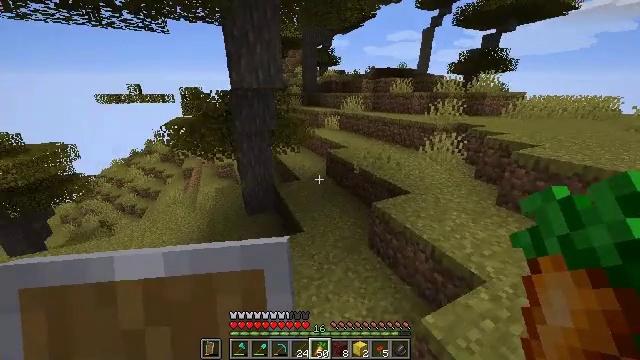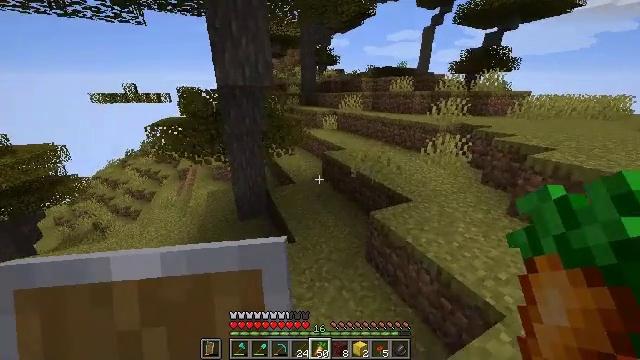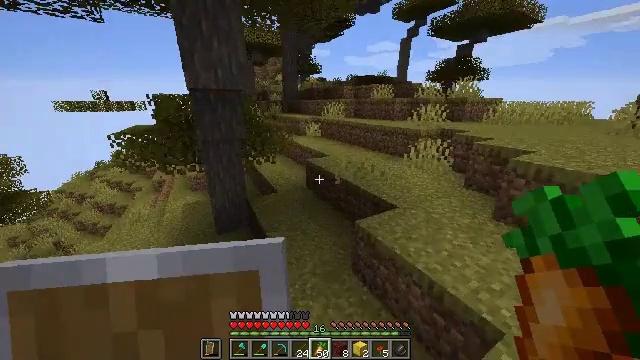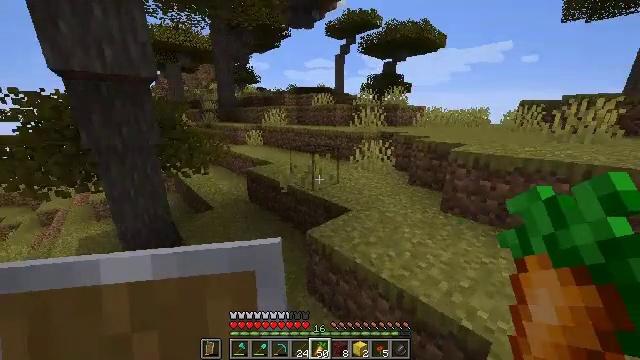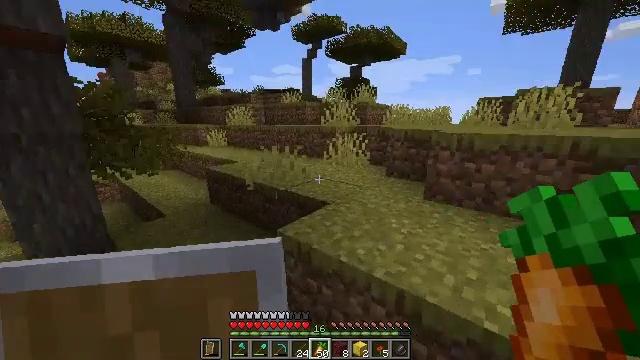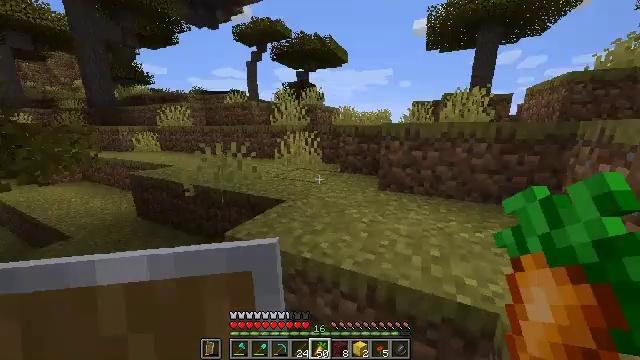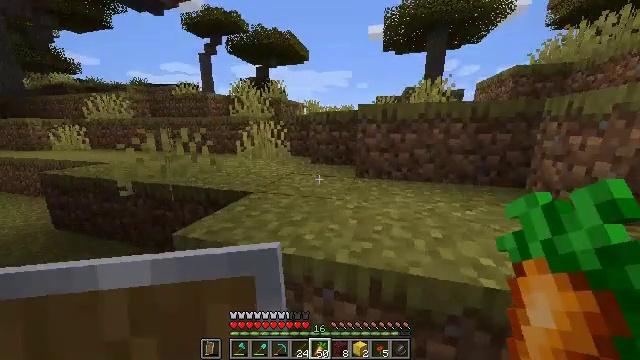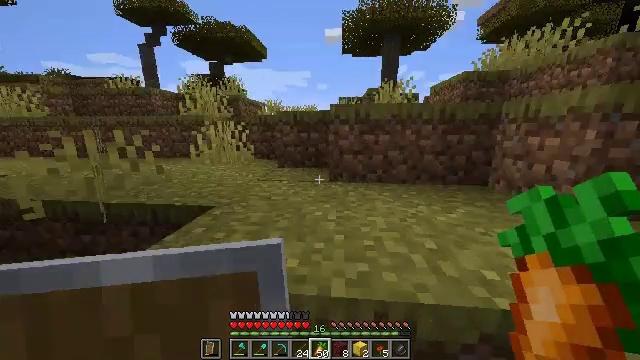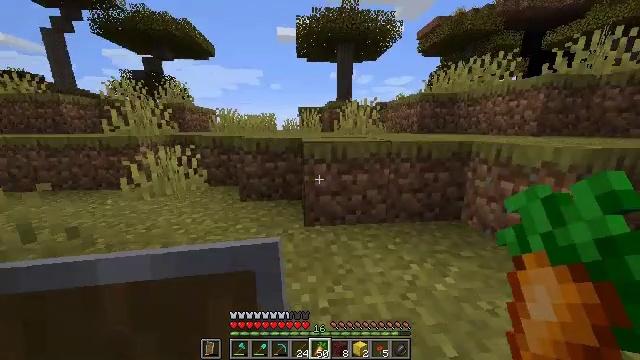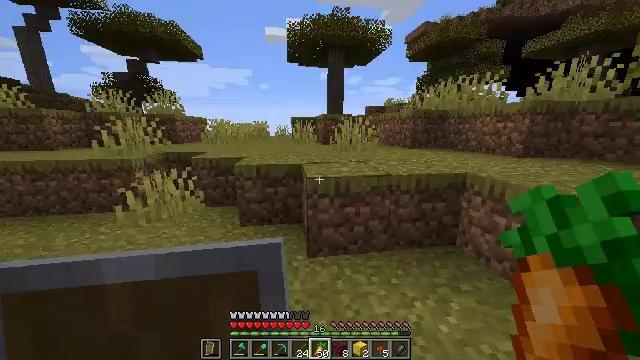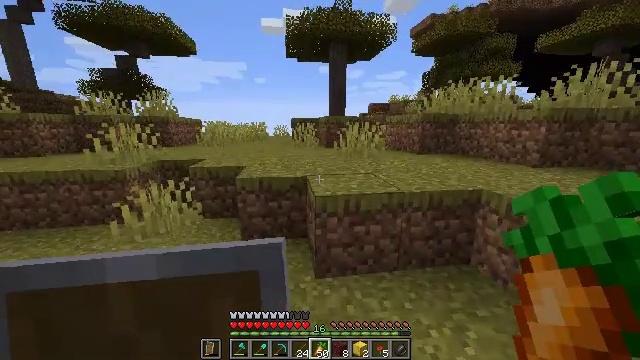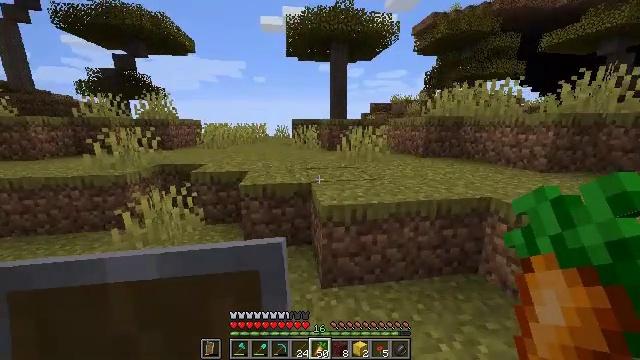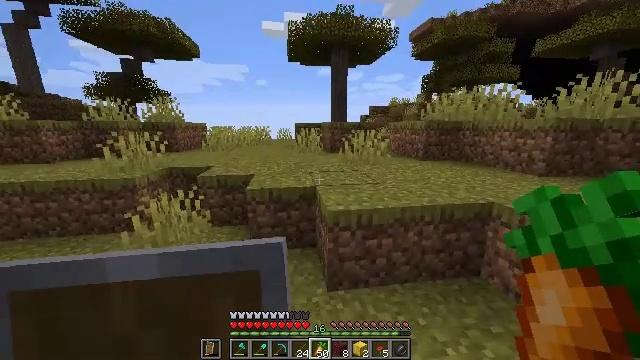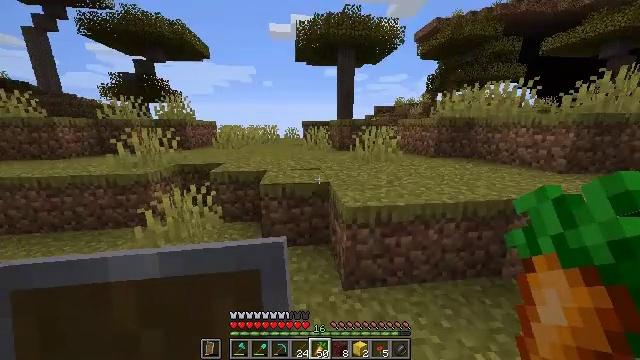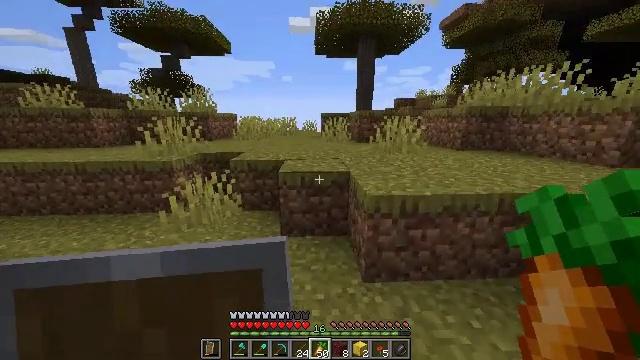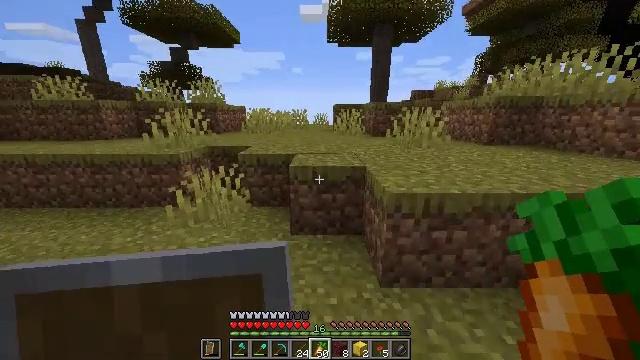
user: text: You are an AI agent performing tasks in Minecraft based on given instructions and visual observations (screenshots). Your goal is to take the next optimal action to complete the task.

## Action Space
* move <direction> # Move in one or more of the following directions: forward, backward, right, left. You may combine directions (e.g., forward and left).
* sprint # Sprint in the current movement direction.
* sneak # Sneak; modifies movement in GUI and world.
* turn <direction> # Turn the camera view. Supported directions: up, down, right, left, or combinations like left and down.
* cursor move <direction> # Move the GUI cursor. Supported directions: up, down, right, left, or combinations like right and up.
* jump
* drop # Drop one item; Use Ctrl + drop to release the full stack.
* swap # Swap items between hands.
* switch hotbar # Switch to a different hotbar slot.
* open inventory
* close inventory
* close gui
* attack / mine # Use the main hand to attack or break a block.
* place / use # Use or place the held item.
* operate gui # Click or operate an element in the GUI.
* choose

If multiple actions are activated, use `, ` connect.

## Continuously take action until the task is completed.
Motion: motion action
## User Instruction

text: Remove a carrot from the inventory.
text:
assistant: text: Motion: move forward, sprint, jump
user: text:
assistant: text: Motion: move forward, sprint, turn right and up, jump
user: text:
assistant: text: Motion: move forward, sprint, turn right and up, jump
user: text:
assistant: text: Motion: move forward, sprint, turn right and up, jump
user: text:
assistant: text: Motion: move forward, sprint, turn right and up, jump
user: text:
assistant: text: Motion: move forward, sprint, turn right, jump
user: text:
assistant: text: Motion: move forward, sprint, turn right, jump
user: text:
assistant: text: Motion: move forward, sprint, turn right, jump
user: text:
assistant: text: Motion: move forward, sprint, turn right, jump
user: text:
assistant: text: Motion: move forward, sprint, jump
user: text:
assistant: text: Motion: move forward, sprint, jump
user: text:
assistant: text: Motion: move forward, sprint, jump
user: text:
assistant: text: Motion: move forward, sprint, turn left, jump
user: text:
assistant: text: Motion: move forward, sprint, turn left and down, jump
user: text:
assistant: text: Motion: move forward, sprint, turn left, jump
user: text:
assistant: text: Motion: move forward, sprint, jump
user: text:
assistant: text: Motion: move forward, sprint, turn right, jump
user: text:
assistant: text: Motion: move forward, sprint, turn right, jump
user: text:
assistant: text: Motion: move forward, sprint, turn right, jump
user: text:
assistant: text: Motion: move forward, sprint, turn right, jump
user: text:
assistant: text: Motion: move forward, sprint, jump
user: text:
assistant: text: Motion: move forward, sprint, jump
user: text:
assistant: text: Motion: move forward, sprint, jump
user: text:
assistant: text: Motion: move forward, sprint, jump
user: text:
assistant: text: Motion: move forward, sprint, turn left and down, jump
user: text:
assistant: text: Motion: move forward, sprint, turn left and down, jump
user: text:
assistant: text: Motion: move forward, sprint, turn left and down, jump
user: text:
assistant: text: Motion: move forward, sprint, turn left and down, jump
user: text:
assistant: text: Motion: move forward, sprint, jump
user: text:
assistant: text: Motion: move forward, sprint, jump